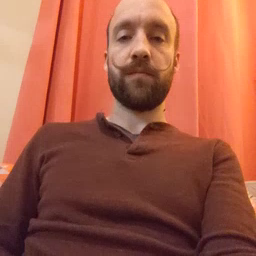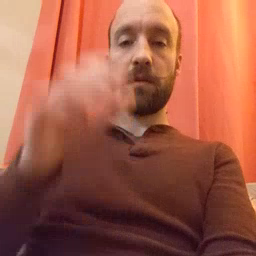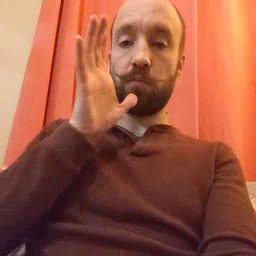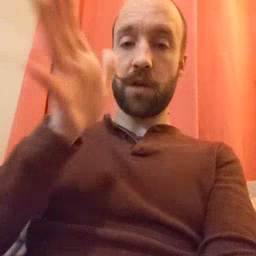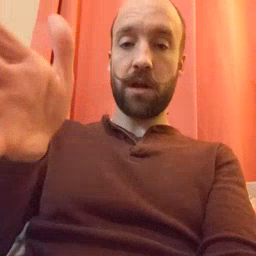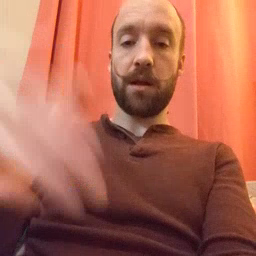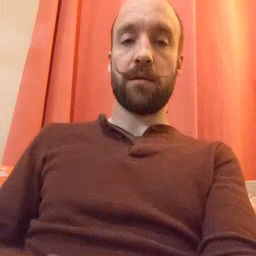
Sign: grandma